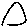
Label: triangle